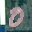
Label: 0